高一 · 立体几何学
如图, 在底面为正方形的四棱雉 $E-A B C D$ 中, $B E \perp$ 平面 $A B C D$, 点 $F, G$ 分别在棱 $A B, E C$ 上, 且满足 $A F=2 F B, C E=3 C G$.

(1) 证明: $F G / /$ 平面 $A D E$;

(2) 若 $B E=A B$, 求二面角 $F-E G-B$ 的余弦值.
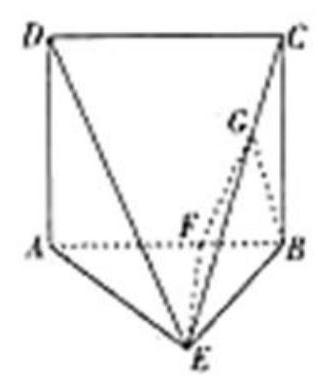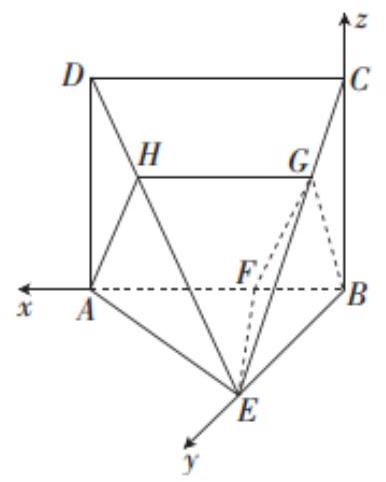
答案: ) 见解析; (2) $\frac{3 \sqrt{11}}{11}$.
解析: 【分析】

(1) 在棱 $D E$ 上取一点 $H$, 使得 $D E=3 D H$, 连接 $A H, H G$, 可证明 $A F G H$ 是平行四边形, 可得 $F G / / A H$, 由线面平行的判定定理可得结果; (2) 以 $B$ 为坐标原点以 $B A, B E, B C$ 为 $X, \mathrm{y}, \mathrm{z}$ 轴建立空间直角坐标系, 设 $A B=3$, 利用向量垂直数量积为零列方程求出平面 $E F G$ 的法向量, 结合平面 $E G B$ 的一个法向量为 $\overline{B A}$, 利用空间向量夹角余弦公式求解即可.

【详解】

(1) 在棱 $D E$ 上取一点 $H$, 使得 $D E=3 D H$, 连接 $A H, H G$,

因为 $C E=3 C G, D E=3 D H$, 所以 $G H / / D C$,

所以 $H G=\frac{2}{3} D C$. 又因为 $A F=2 F B, A B=C D$, 所以 $A F / / H G, A F=H G$,

所以 $A F G H$ 是平行四边形, 所以 $F G / / A H$,

因为 $F G \not \subset$ 平面 $A D E, A H \subset$ 平面 $A D E$, 所以 $F G / /$ 平面 $A D E$.

(2) 依题意, 以 $B$ 为坐标原点, 以 $B A, B E, B C$ 为 $x, y, z$ 轴建立空间直角坐标系 $B-x y z$,

设 $A B=3$ ，则 $F(1,0,0), E(0,3,0), G(0,1,2)$,

所以 $\overrightarrow{F E}=(-1,3,0), \overrightarrow{F G}=(-1,1,2)$.

设平面 $E F G$ 的法向量为 $\vec{n}=(x, y, z)$, 则 $\left\{\begin{array}{l}\overrightarrow{F E} \cdot \vec{n}=0 \\ \overrightarrow{F G} \cdot \vec{n}=0\end{array}\right.$, 即 $\left\{\begin{array}{c}-x+3 y=0 \\ -x+y+2 z=0\end{array}\right.$, 取 $x=3$,则 $\vec{n}=(3,1,1)$.

又 $B A \perp$ 平面 $E G B$, 所以平面 $E G B$ 的一个法向量为 $\overrightarrow{B A}=(3,0,0)$,所以 $\cos \langle\overrightarrow{B A}, \vec{n}\rangle=\frac{\overrightarrow{B A} \cdot \vec{n}}{|\overrightarrow{B A}||\vec{n}|}=\frac{3 \sqrt{11}}{11}$,

又二面角 $F-E G-B$ 为锐角, 所以二面角 $F-E G-B$ 的余弦值为 $\frac{3 \sqrt{11}}{11}$.

【点睛】

本题主要考查线面平行的判定定理以及利用空间向量求二面角, 属于中档题. 空间向量解答立体几何问题的一般步骤是: (1) 观察图形, 建立恰当的空间直角坐标系; (2) 写出相应点的坐标, 求出相应直线的方向向量; (3) 设出相应平面的法向量, 利用两直线垂直数量积为零列出方程组求出法向量; (4) 将空间位置关系转化为向量关系; (5) 根据定理结论求出相应的角和距离.